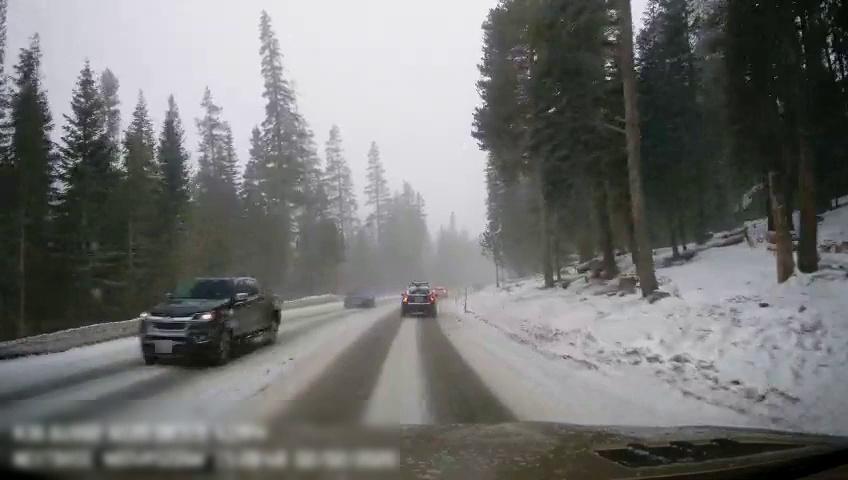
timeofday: Day
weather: Snowy
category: Drivable Space
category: Vehicles | Truck
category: Vehicles | Car
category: Vehicles | Car
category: Vehicles | SUV